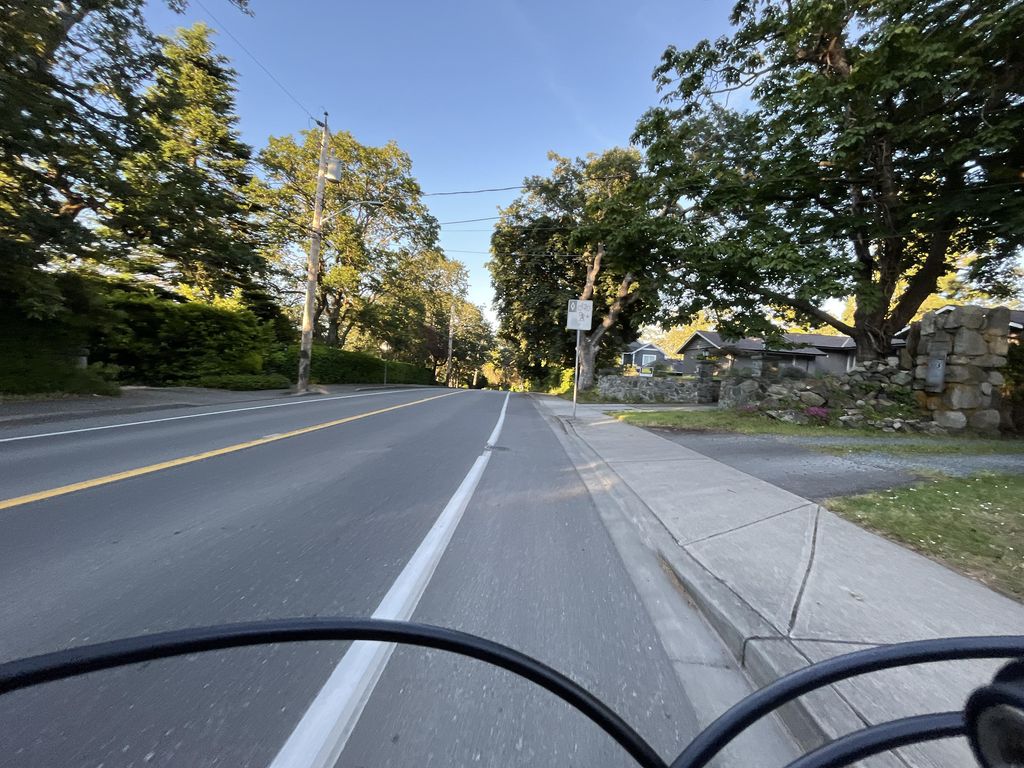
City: victoria